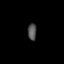
Tissue: lung
Cell type: Others
Senescence score: 0.2424
Nuclear area (px): 138
Mean DAPI intensity: 85.899